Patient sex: M
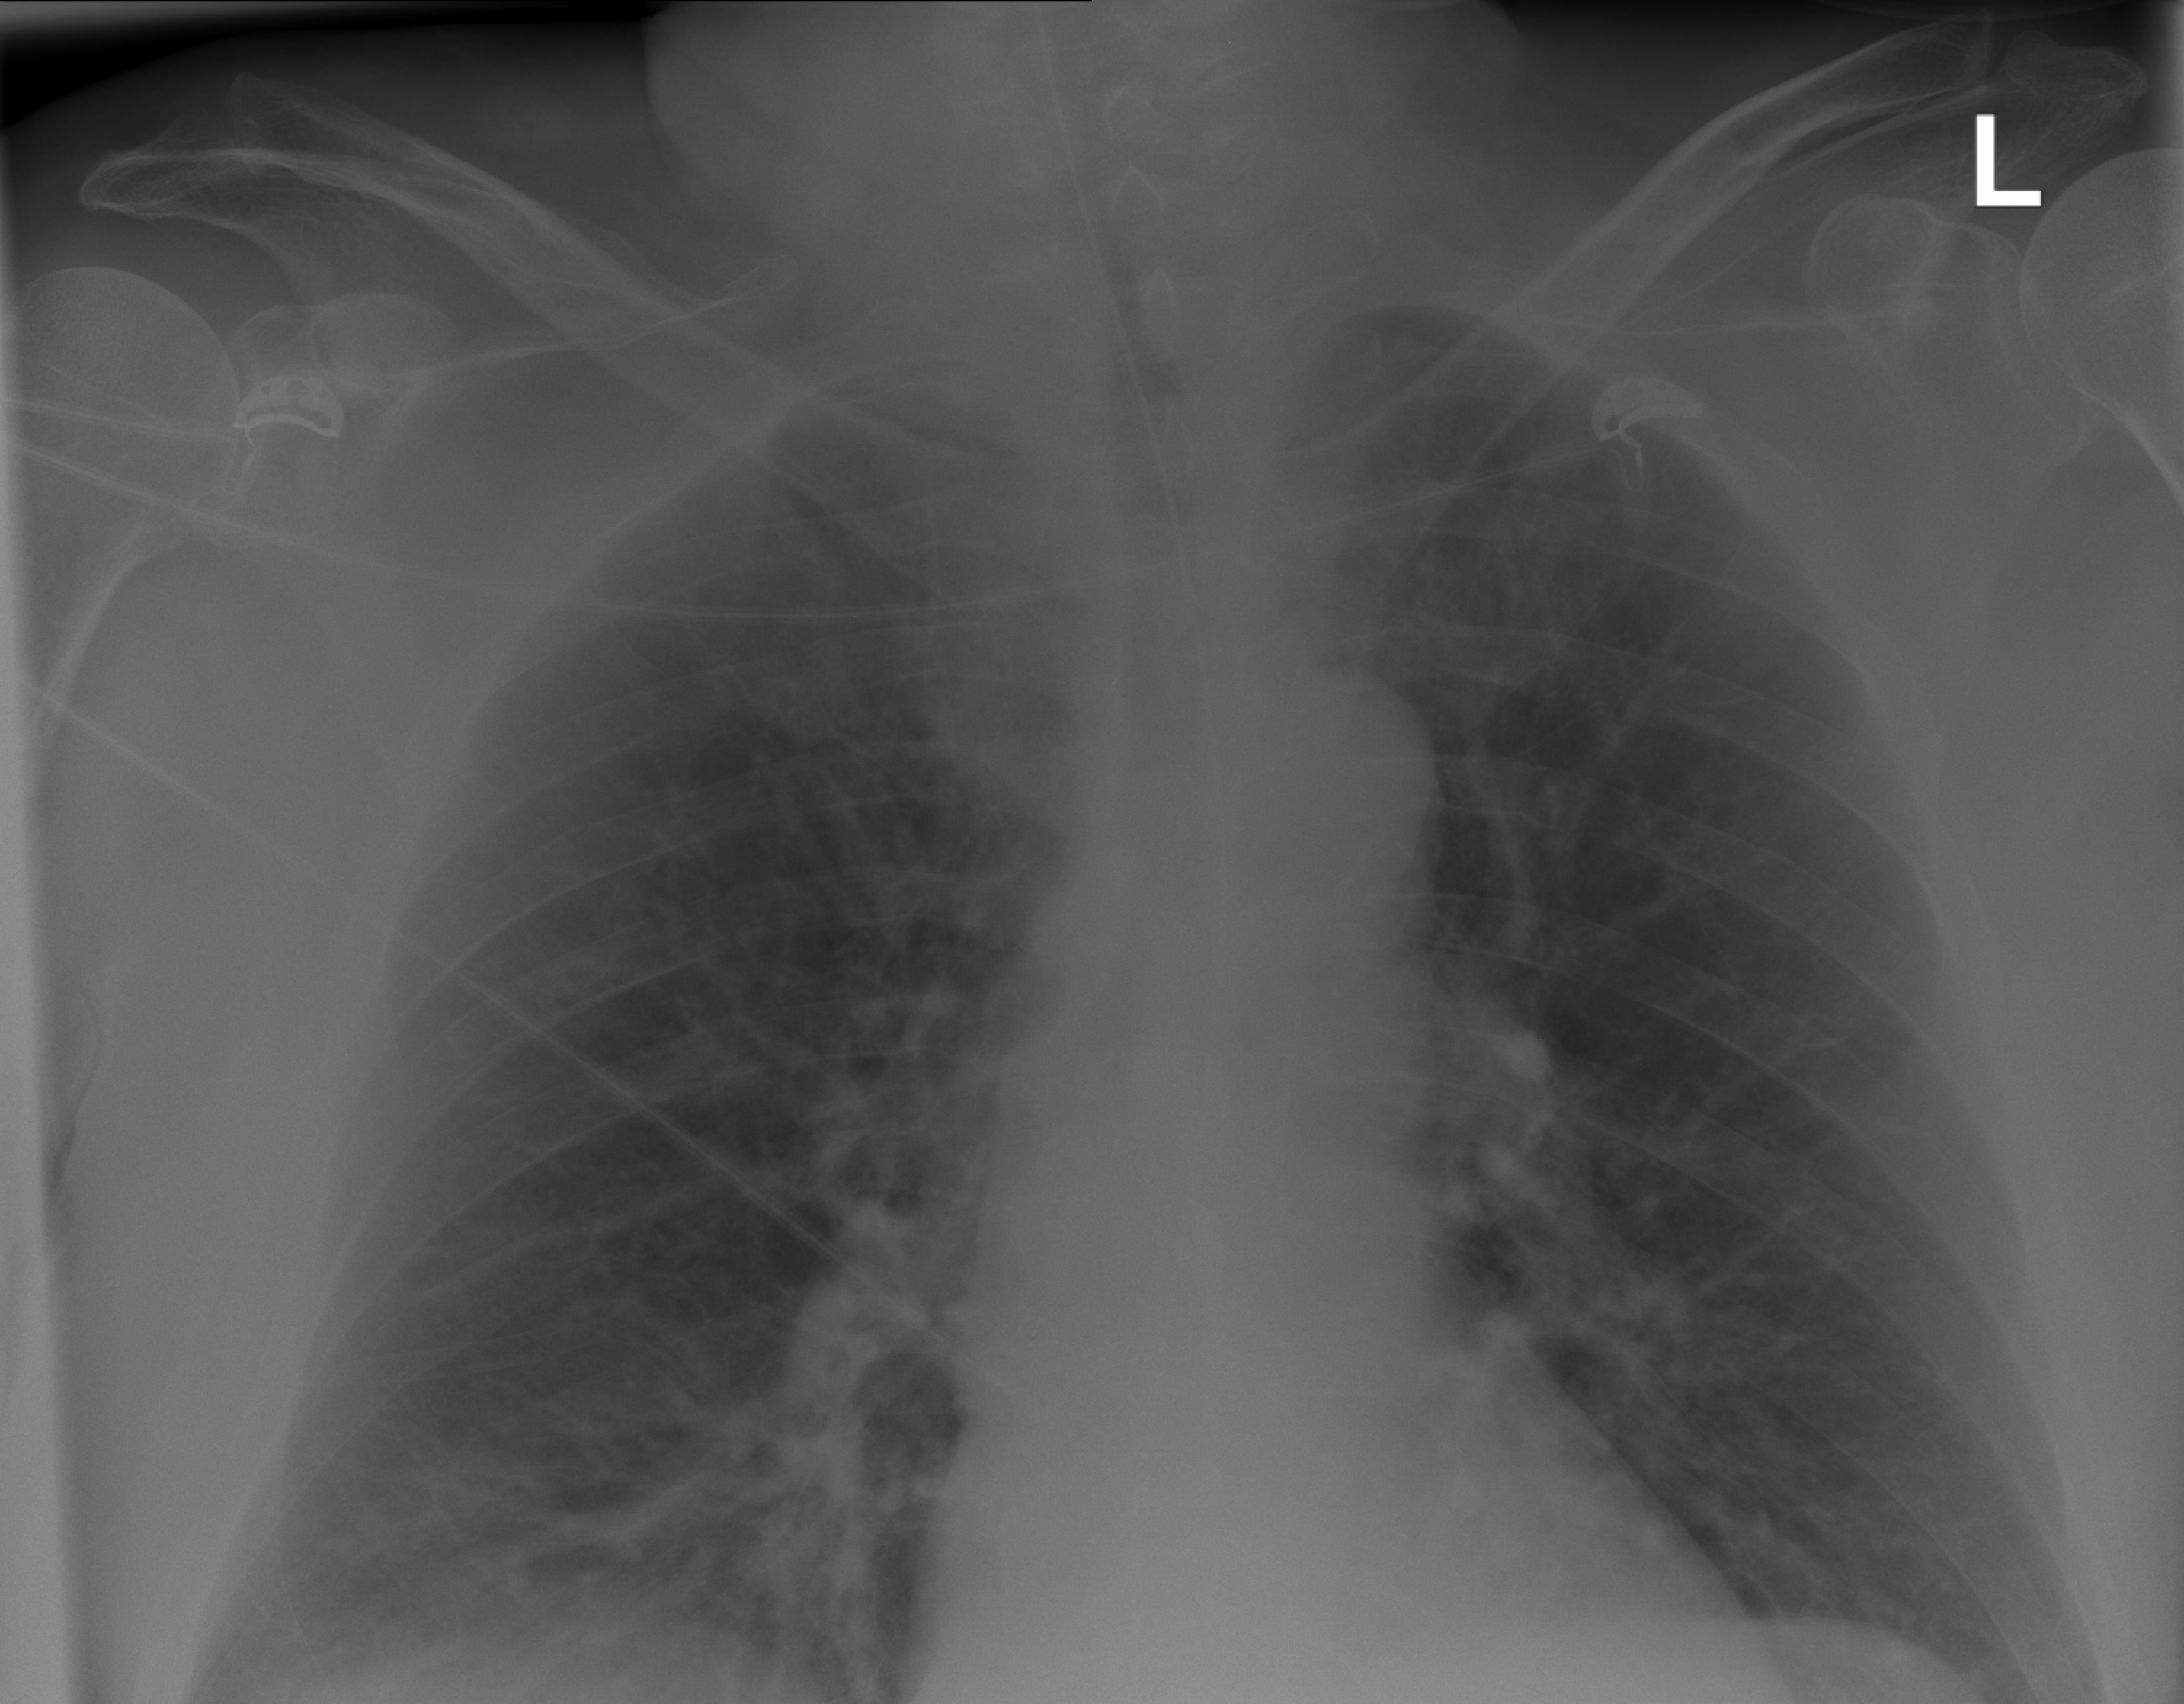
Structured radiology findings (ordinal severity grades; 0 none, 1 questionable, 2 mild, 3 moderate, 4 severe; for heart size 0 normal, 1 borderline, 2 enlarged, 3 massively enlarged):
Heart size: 0
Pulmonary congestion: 2
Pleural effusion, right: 0
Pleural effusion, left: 0
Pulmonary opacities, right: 2
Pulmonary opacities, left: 0
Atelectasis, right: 2
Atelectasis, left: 0